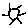
Label: sun